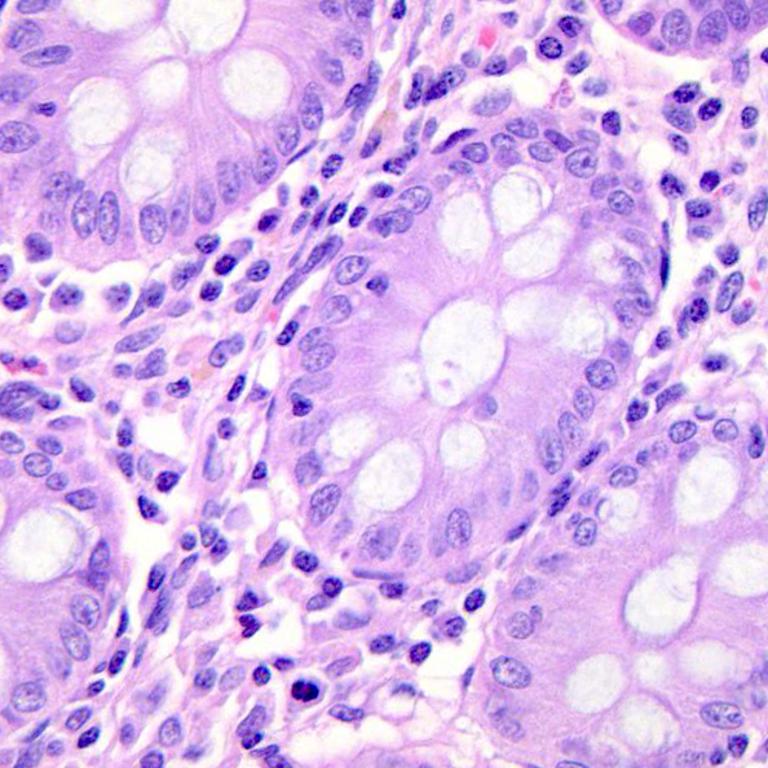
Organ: colon
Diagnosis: benign